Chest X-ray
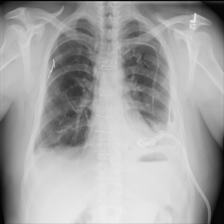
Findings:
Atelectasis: negative
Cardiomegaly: negative
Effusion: negative
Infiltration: negative
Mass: negative
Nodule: negative
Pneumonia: negative
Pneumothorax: negative
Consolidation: negative
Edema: negative
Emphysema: negative
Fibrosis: negative
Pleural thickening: negative
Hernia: negative